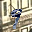
Label: 9